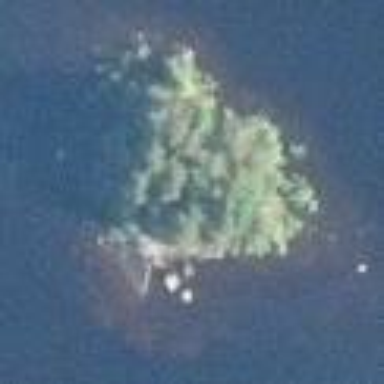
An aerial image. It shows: Rocky islet in the middle of the water.